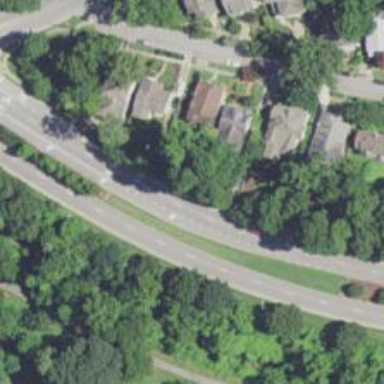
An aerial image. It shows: Asphalt area designated as trunk link.